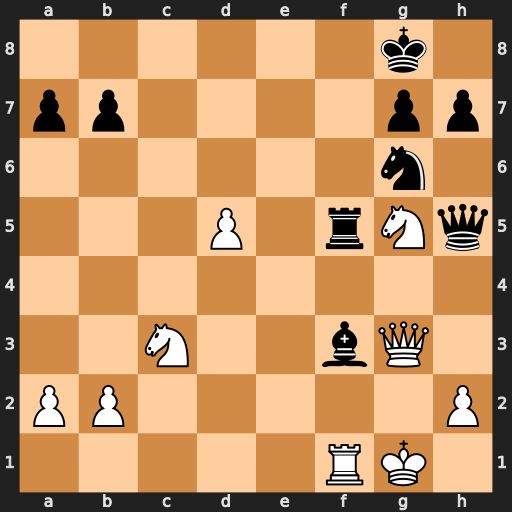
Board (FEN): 6k1/pp4pp/6n1/3P1rNq/8/2N2bQ1/PP5P/5RK1
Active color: w
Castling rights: -
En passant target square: -
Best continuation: Nxf3 Ne5 Nxe5